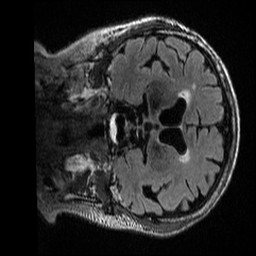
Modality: T2w
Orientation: coronal
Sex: female
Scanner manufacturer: ge
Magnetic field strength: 3 T
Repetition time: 6 s
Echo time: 0.1265 s